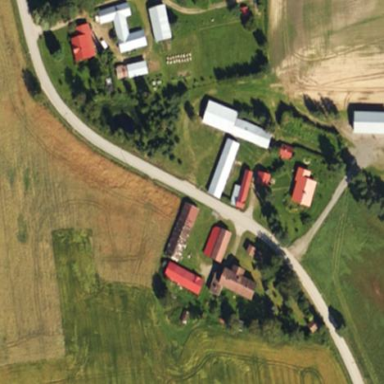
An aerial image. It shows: Rural residential area.